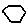
Label: hexagon